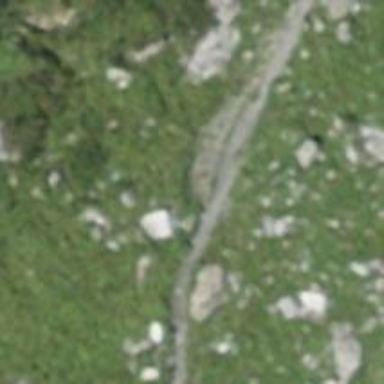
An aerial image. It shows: Path.